Fundus camera: zeiss
Shooting center: fovea
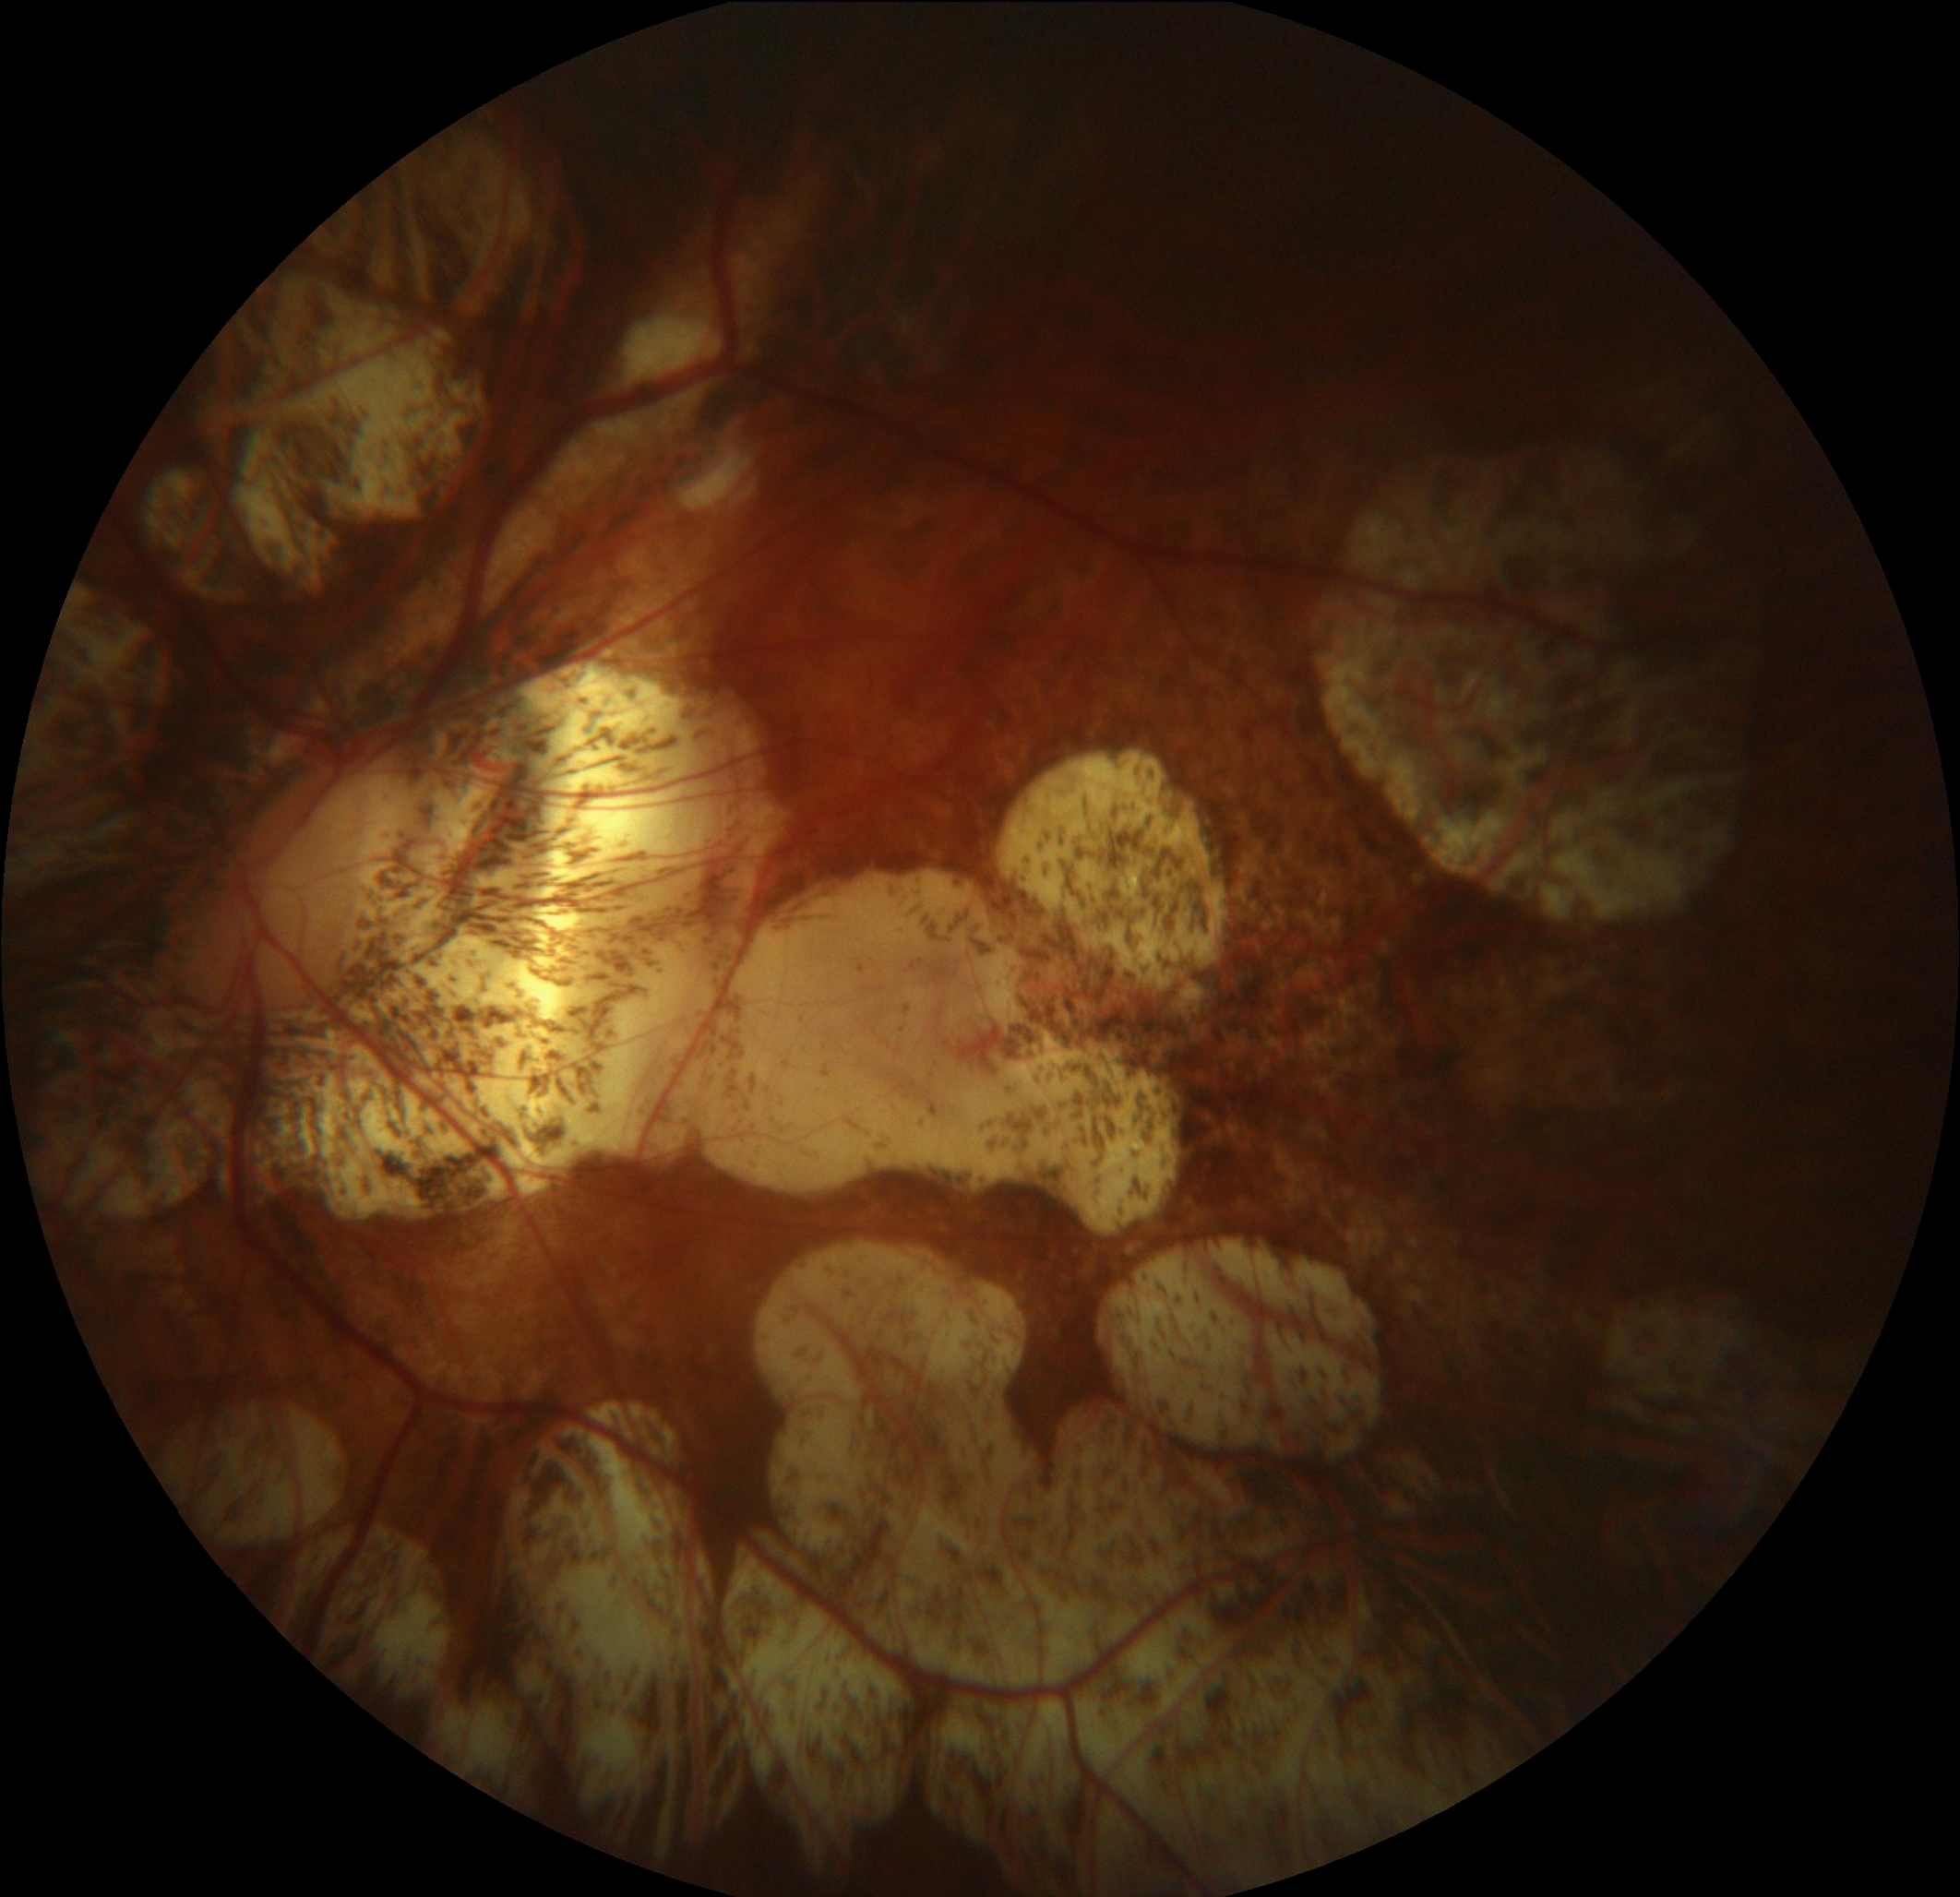
Pathologic myopia: yes
Patchy retinal atrophy: present
Retinal detachment: absent